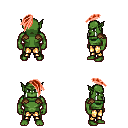
a pixel art fantasy rpg character, male body template, orc, green skin, leather shoulder armor, gold greaves, red long mohawk hairstyle, four views (front, back, left, right), 2x2 character sprite sheet, small pixel art, hard edges, no anti-aliasing